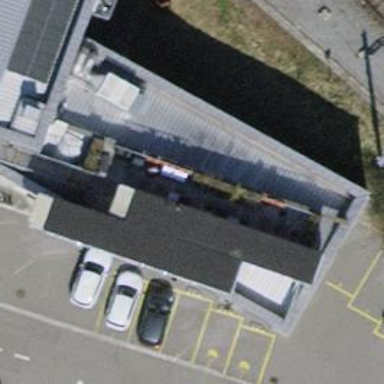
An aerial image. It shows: Fitness centre on leisure land.